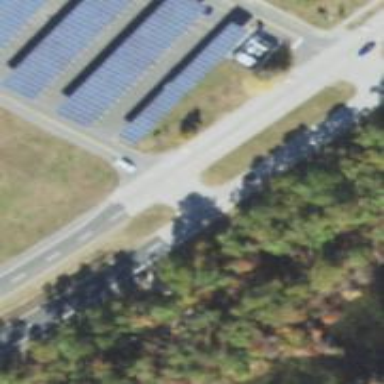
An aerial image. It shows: Trunk highway.